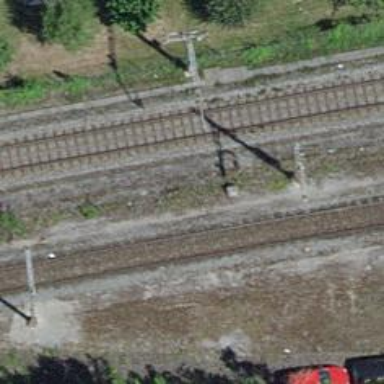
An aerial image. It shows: Rail spur with electrified contact line.